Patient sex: M
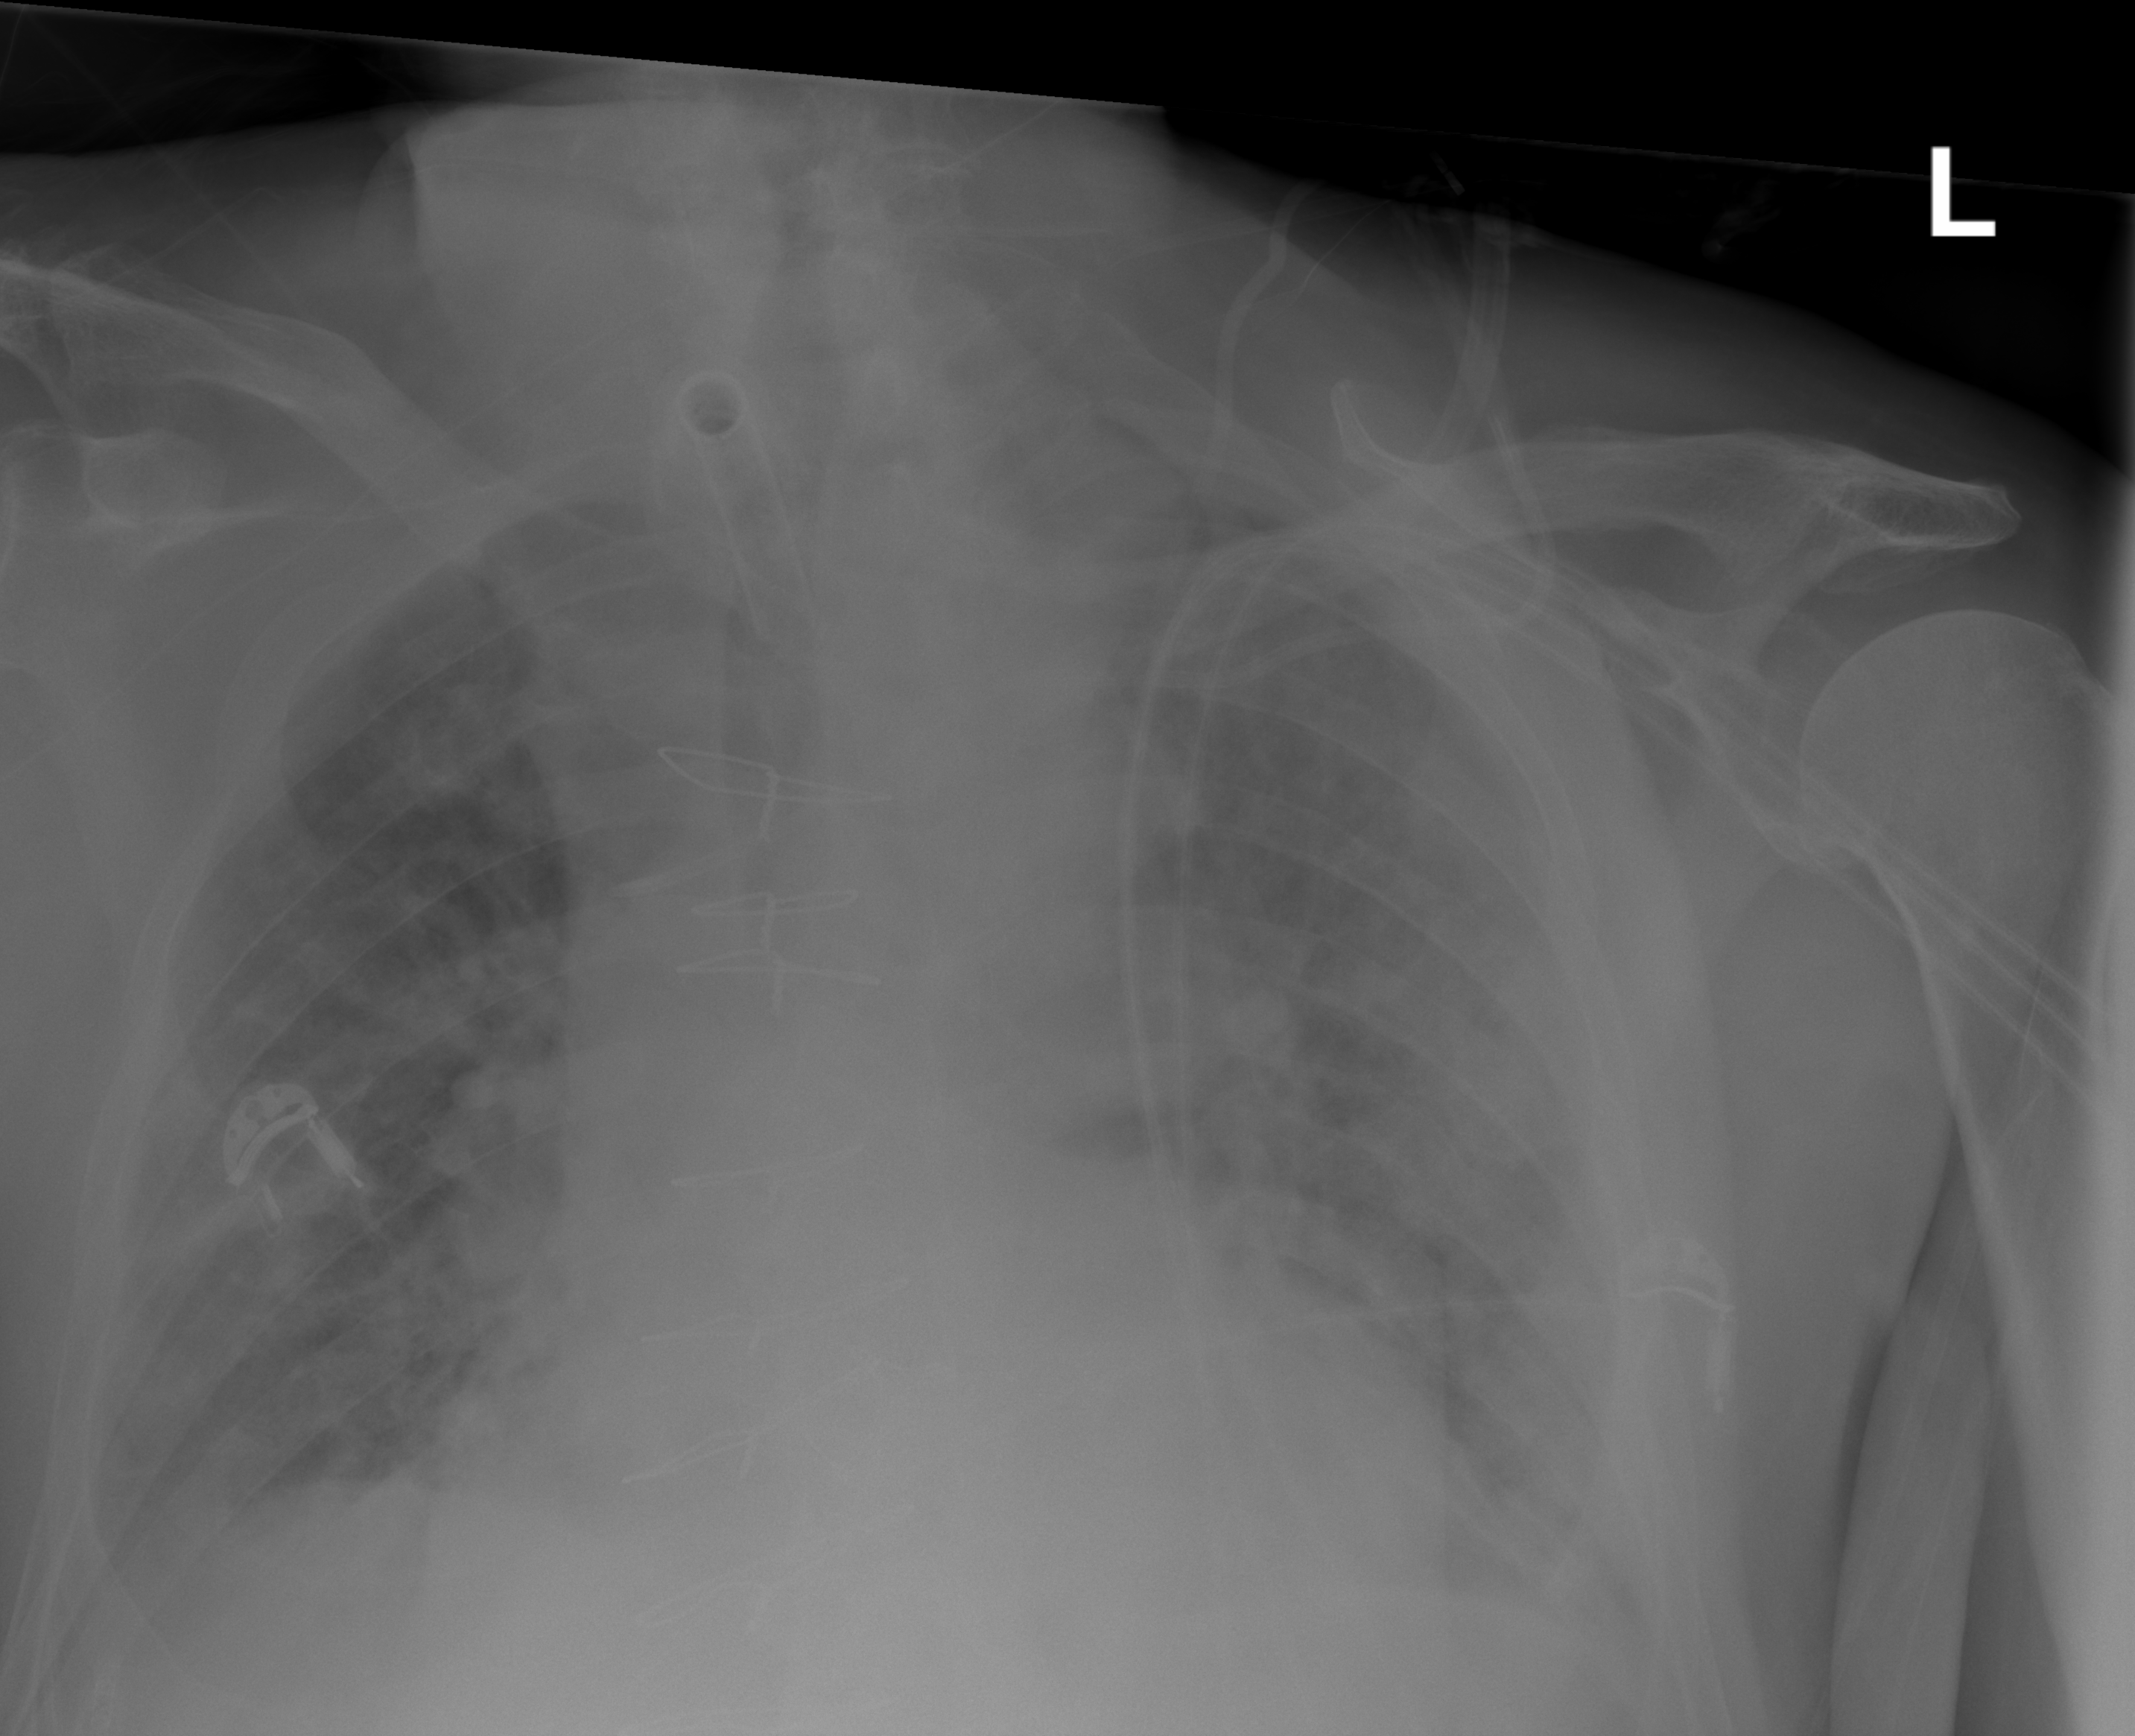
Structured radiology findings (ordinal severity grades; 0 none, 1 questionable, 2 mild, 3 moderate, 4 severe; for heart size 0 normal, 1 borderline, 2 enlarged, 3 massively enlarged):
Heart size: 2
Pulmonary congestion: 3
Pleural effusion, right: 2
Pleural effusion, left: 2
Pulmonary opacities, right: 2
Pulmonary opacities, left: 3
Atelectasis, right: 2
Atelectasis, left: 3